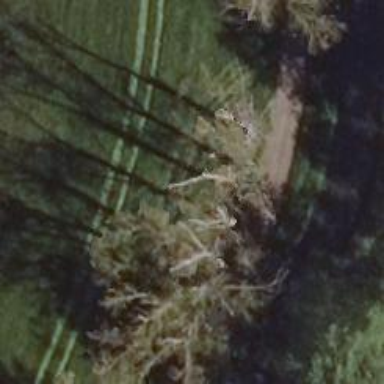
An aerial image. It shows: Row of trees in natural setting.